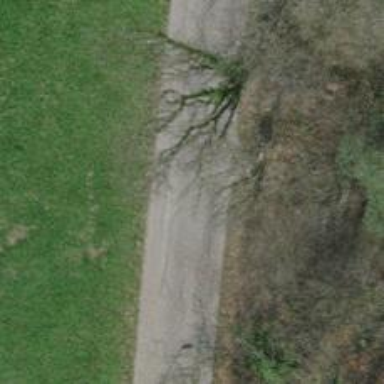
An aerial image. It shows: Unclassified road.